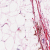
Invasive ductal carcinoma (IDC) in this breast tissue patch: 0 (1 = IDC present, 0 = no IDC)